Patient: sex F, age 60
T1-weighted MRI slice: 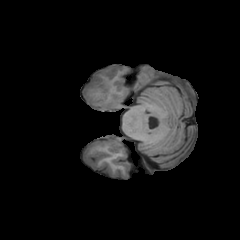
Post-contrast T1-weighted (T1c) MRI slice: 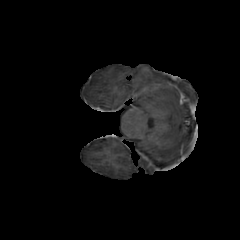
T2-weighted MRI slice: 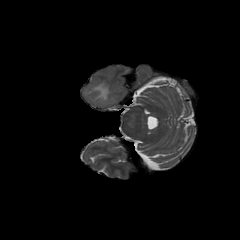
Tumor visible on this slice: yes
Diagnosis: Astrocytoma, IDH-mutant
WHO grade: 3